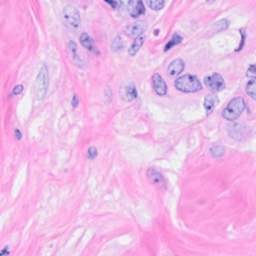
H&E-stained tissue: Breast